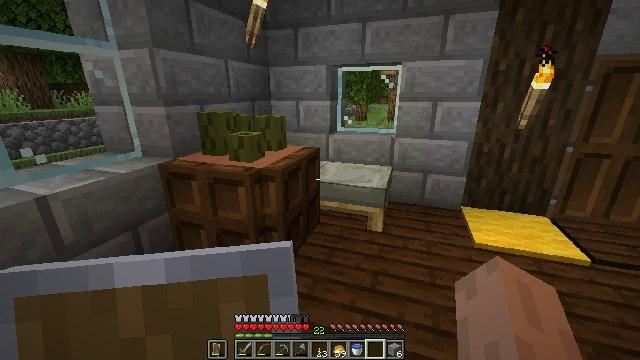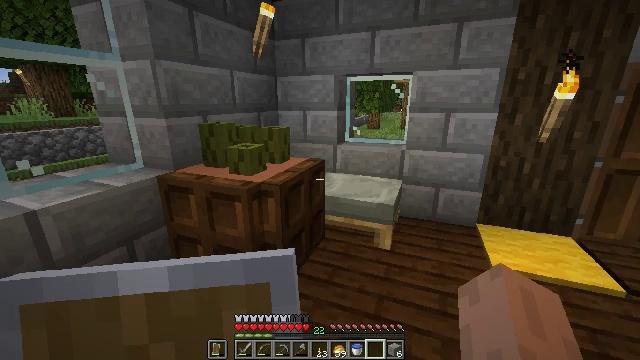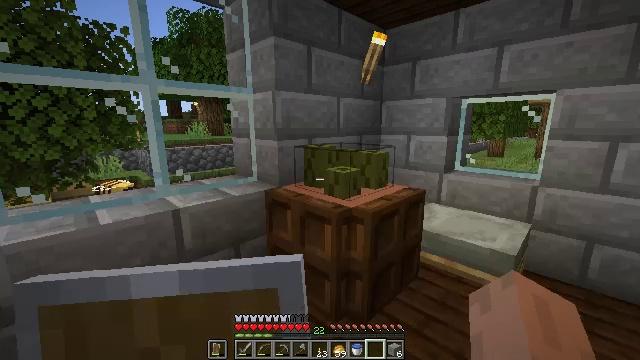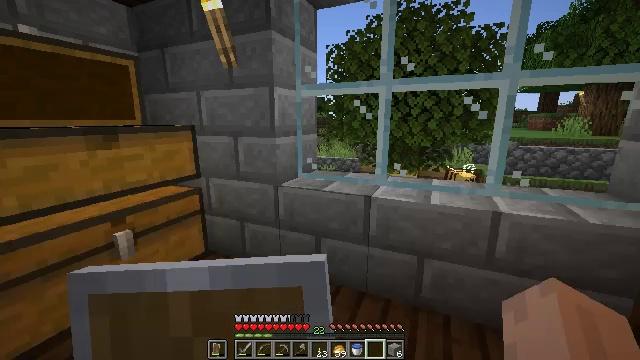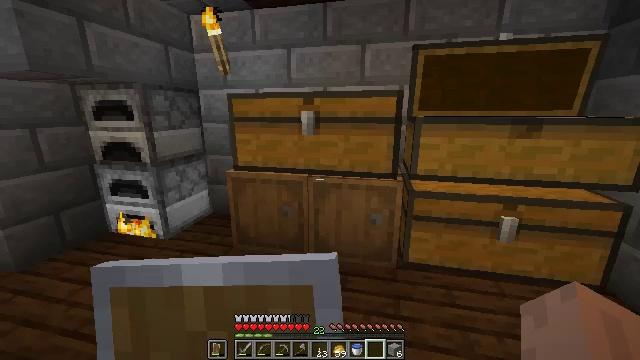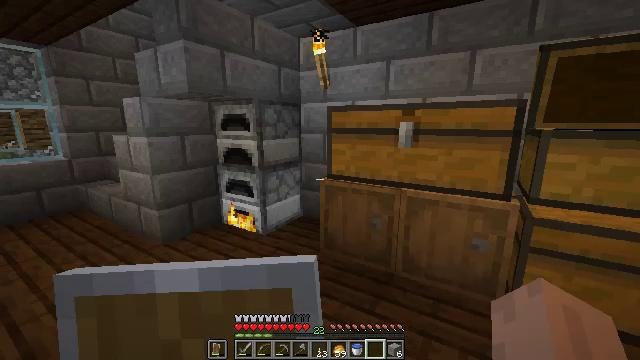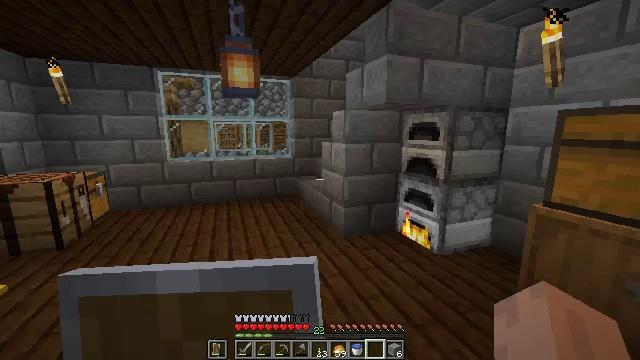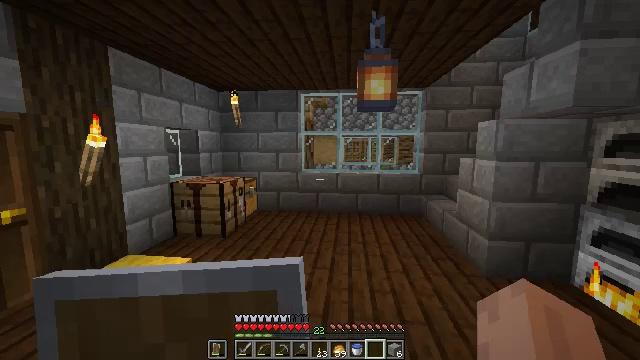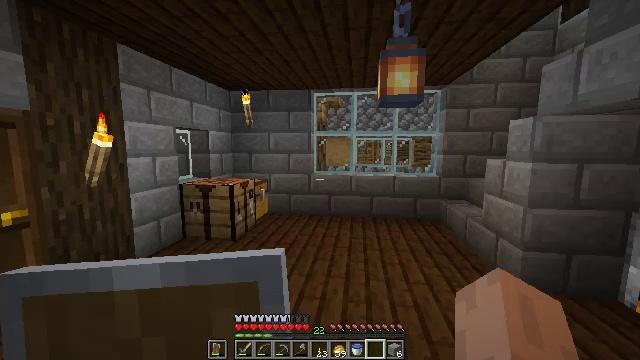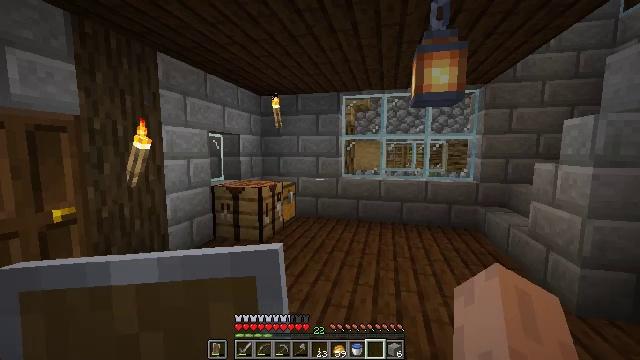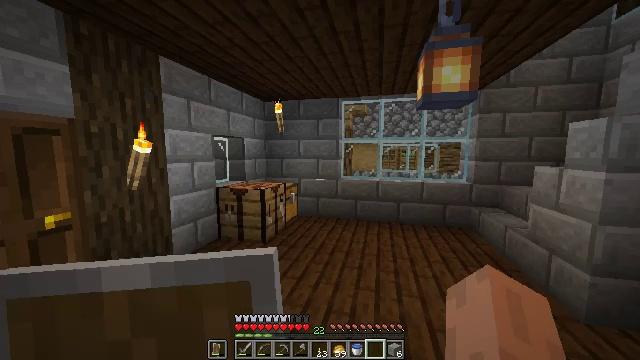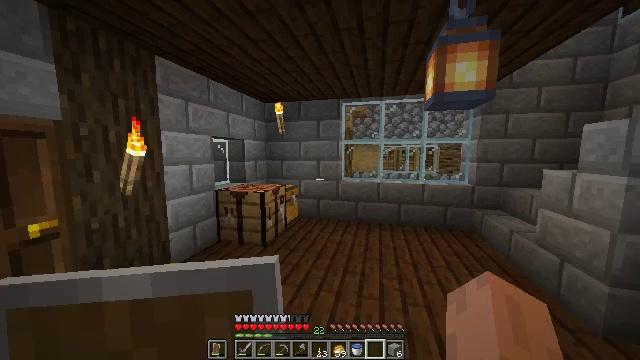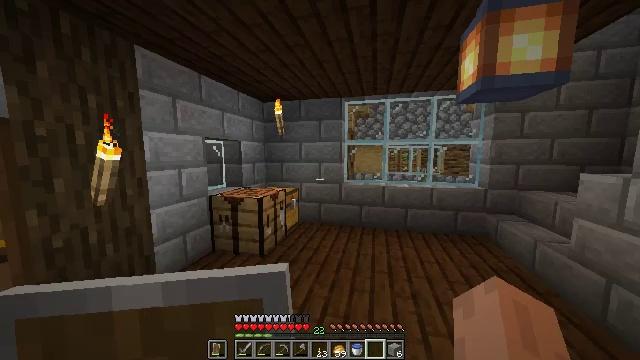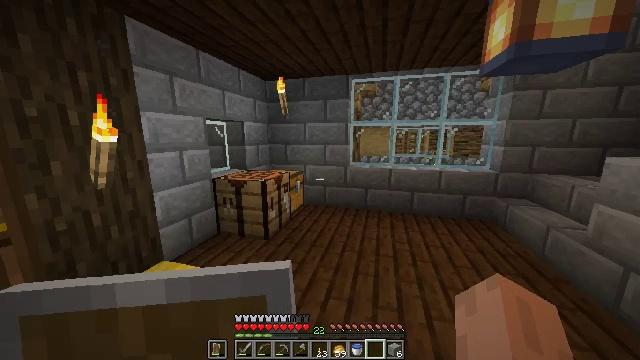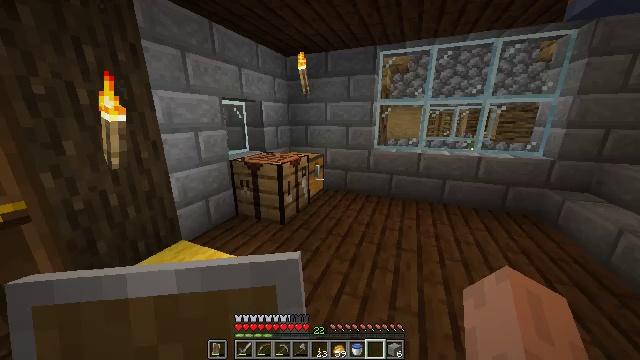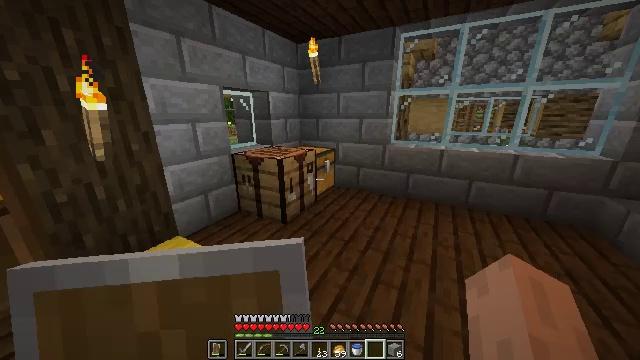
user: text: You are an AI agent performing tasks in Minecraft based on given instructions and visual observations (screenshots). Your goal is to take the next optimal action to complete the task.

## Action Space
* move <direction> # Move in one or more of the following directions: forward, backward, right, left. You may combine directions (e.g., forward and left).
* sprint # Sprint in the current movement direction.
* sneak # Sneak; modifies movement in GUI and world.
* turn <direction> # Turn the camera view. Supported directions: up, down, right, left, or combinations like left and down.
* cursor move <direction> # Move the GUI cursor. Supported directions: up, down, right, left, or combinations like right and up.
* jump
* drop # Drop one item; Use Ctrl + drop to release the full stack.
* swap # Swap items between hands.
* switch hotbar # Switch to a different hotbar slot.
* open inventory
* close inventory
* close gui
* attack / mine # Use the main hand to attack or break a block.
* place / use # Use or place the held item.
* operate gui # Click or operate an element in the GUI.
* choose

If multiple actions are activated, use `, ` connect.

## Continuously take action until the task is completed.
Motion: motion action
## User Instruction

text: Mine the chest to collect it.
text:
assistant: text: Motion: move forward and move right, turn left and up
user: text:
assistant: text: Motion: move forward, turn left and up
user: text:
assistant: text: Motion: turn left
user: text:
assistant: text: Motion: move left, turn left and down
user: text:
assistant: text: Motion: move forward and move left, turn left and up
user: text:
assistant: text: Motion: move forward and move left, turn left and up
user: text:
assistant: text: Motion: move forward and move left, turn left and up
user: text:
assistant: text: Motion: move forward, sprint, turn left
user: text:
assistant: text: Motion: move forward, sprint, turn left
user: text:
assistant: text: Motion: move forward
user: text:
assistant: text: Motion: move forward
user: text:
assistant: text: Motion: move forward
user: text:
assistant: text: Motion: move forward and move right, turn left and down
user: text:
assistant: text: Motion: move forward and move right, turn left and down
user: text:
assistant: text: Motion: move forward and move right, turn left and down
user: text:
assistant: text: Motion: move forward and move right, turn left and down
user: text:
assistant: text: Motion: move forward and move right, turn left and down
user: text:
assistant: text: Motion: move forward and move right, turn left
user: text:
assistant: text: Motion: move forward and move right
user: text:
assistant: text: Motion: move forward and move right
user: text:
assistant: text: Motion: move forward and move right
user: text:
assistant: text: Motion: move forward, turn left, use / place
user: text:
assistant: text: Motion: use / place
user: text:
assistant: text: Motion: no_op
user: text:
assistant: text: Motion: no_op
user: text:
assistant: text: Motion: no_op
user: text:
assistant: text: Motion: no_op
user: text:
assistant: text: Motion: no_op
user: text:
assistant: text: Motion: no_op
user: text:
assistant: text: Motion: no_op